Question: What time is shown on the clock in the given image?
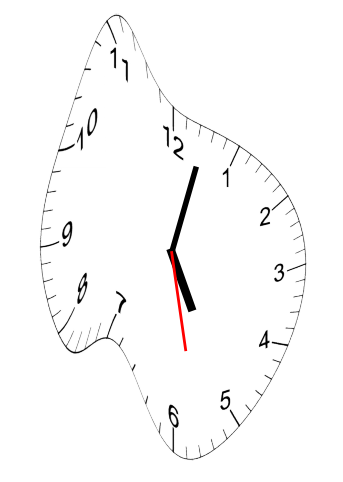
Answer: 05:02:28